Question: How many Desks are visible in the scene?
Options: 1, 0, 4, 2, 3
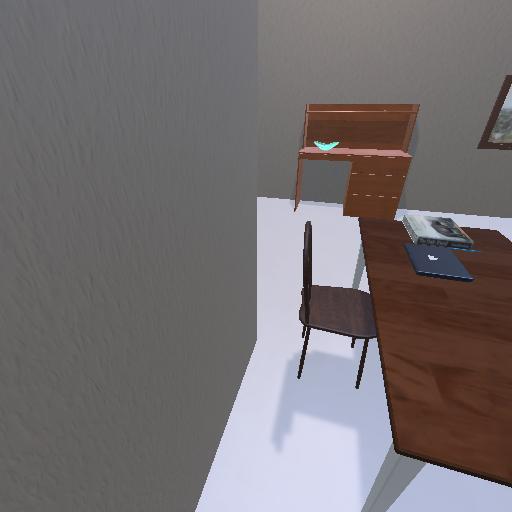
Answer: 1